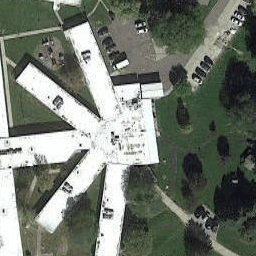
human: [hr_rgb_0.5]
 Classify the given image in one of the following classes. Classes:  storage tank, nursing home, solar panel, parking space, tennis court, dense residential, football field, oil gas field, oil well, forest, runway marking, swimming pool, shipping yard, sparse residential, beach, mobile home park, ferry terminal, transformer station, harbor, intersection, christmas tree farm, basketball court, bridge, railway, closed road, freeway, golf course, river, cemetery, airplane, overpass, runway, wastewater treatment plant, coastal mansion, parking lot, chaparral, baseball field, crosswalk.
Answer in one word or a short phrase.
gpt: nursing home